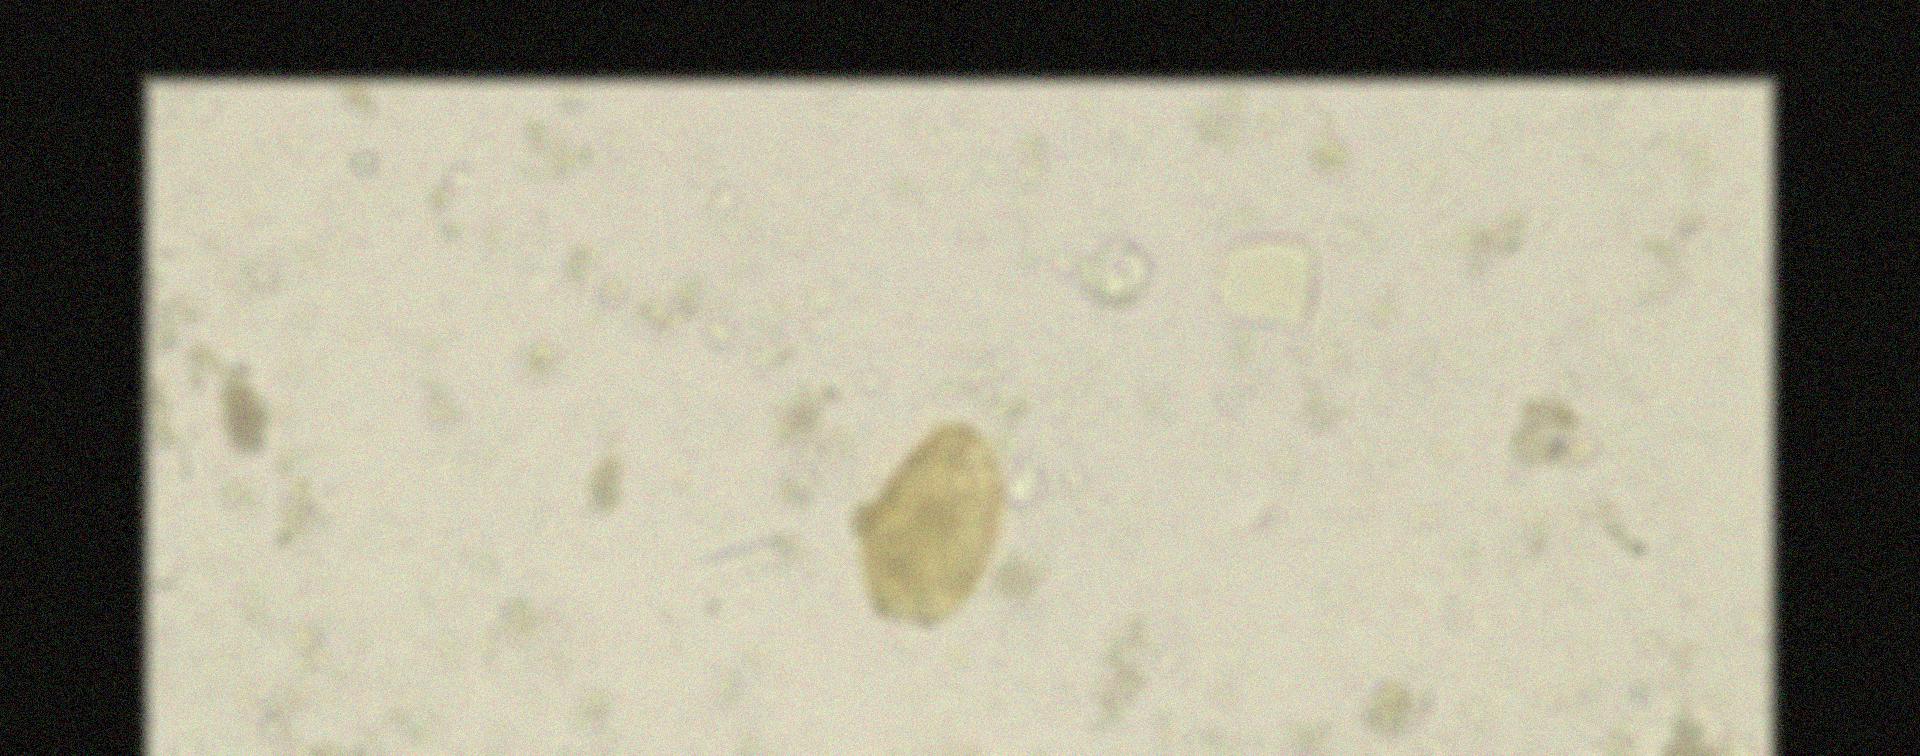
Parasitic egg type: Paragonimus spp